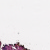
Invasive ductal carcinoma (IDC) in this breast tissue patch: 0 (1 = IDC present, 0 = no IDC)